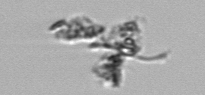
Label: detritus